Question: when looking in symfony2 at the DB Queries I have 18 queries. (I think it is a lot) I am only updating one records.
Anyway. I also saw that some of thoses queries are named '' and ''. Which is not very clear what it does. Any one could explain it to me? thanks.
here an exemple of what I have with Symfony2

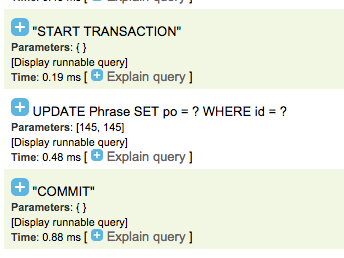
Answer: Jovan's link is a better read, but in layman's terms, all queries between and are treated as a whole; meaning, if one of those queries fails then they all 'rollback' and fail. simply signifies the start of the grouping, and finishes it. It's used when you logically need all of the queries to happen.
Say for instance you want to insert a new employee, and they to have some permissions set. You need to insert into a table and then a table.
Now, say you use the above, and try running the following two inserts:
'''
INSERT INTO user (...);
INSERT INTO user_roles (...);
'''
What if the first query works, but the second query doesn't? You'll have a 'dangling' user without any permissions, and they'll be sitting in database limbo.
If you instead use a transaction as shown below, you can make sure that either all the queries work, or none of them work.
'''
START TRANSACTION;
INSERT INTO user (...);
INSERT INTO user_roles (...);
COMMIT;
'''